Field crop: tomato
Growth stage: 2
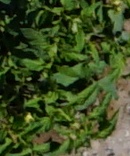
Species: tomato